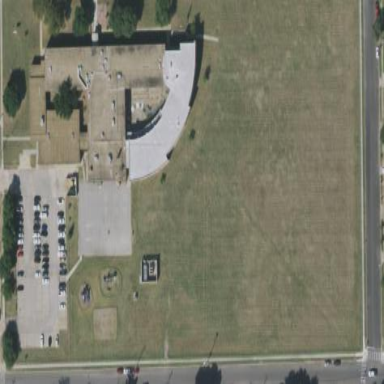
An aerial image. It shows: School building located on plot of land.